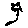
Label: flower